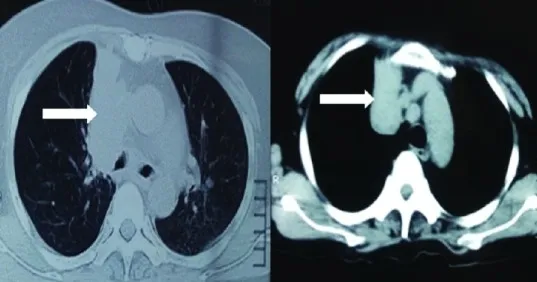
Chest computed tomography revealing presence of right para-hilar lung mass (white arrows).
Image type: radiology (ct)